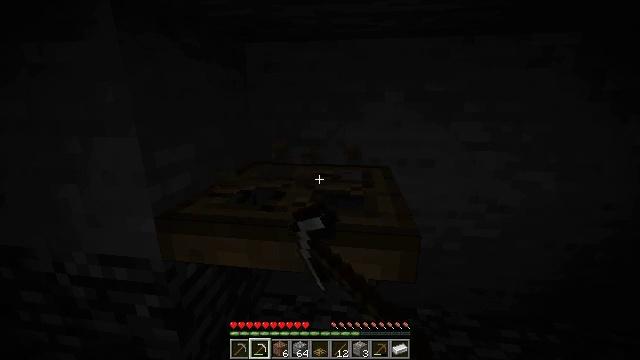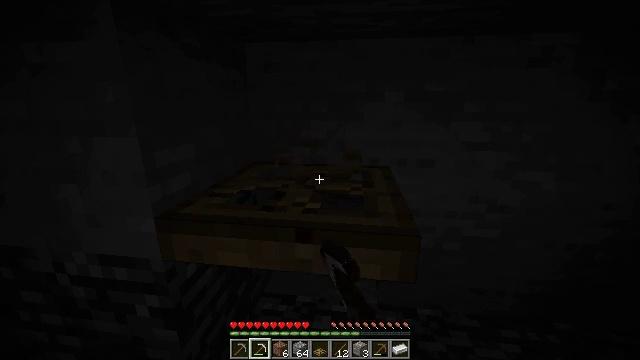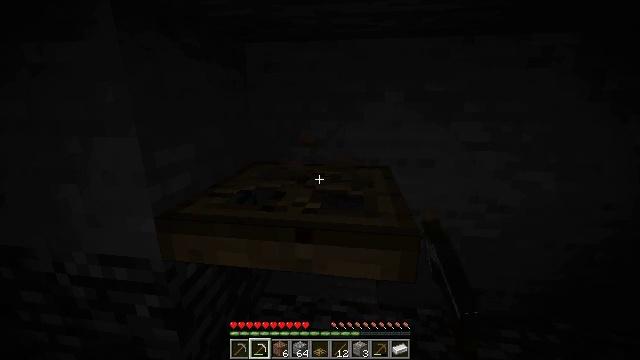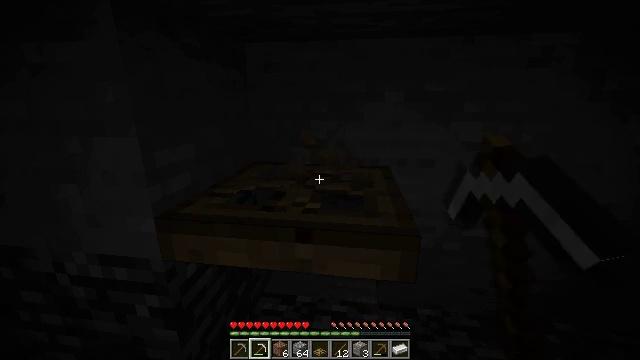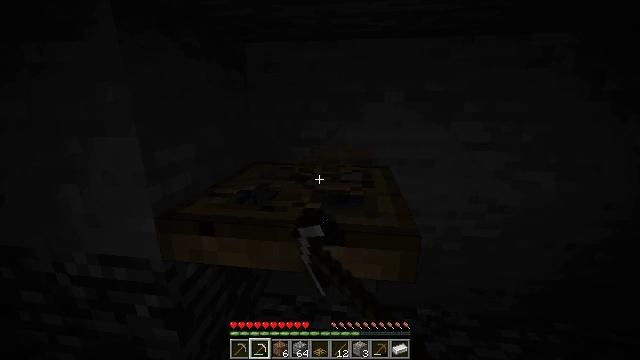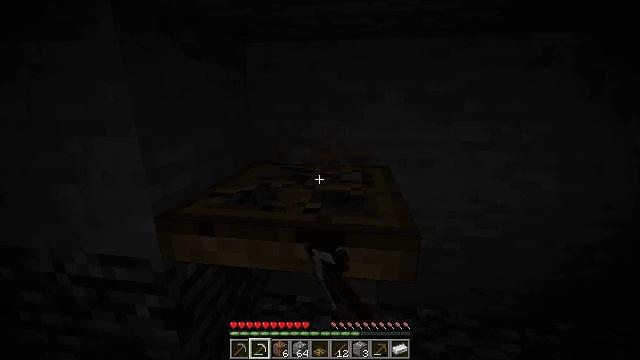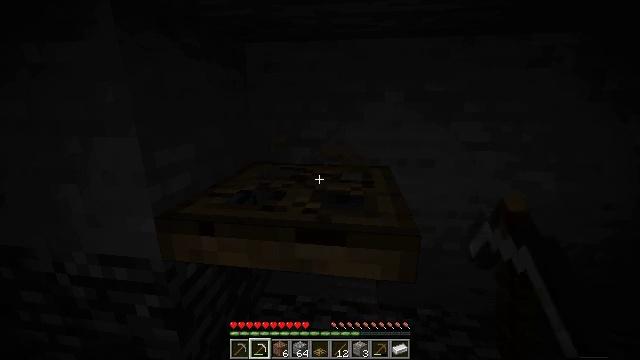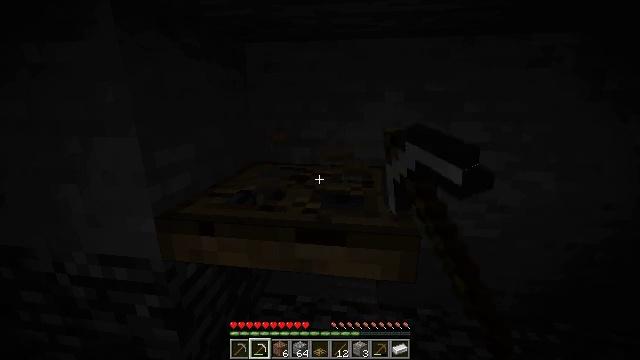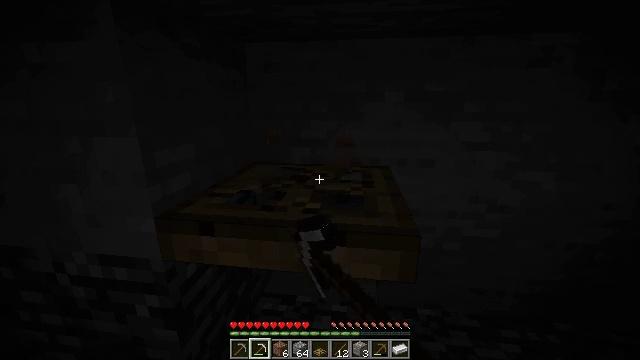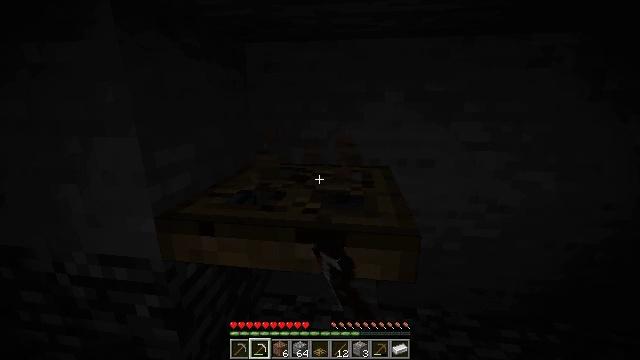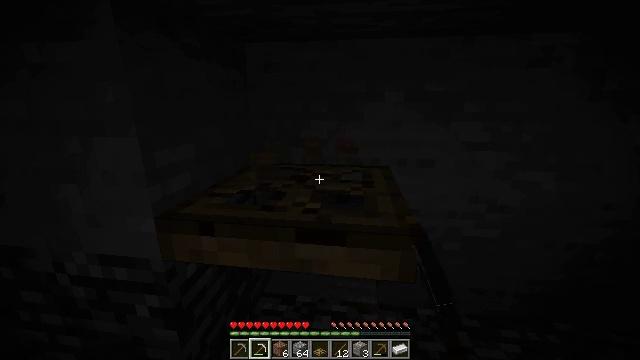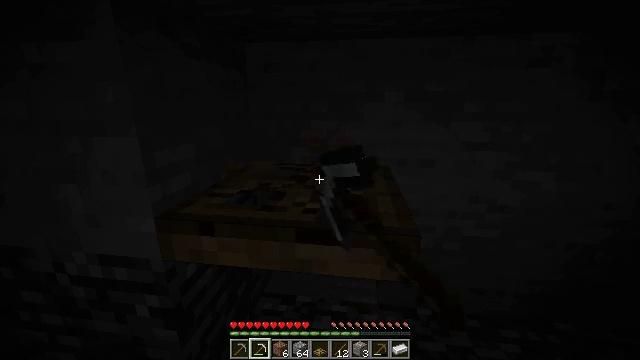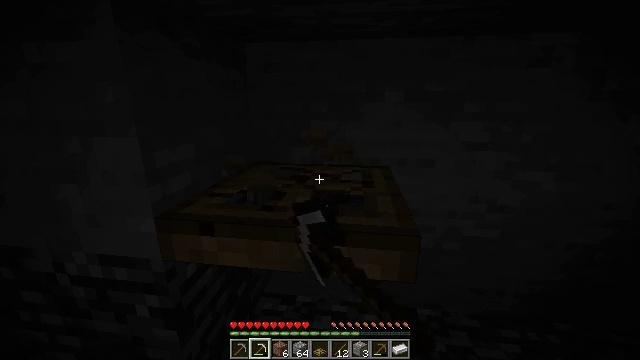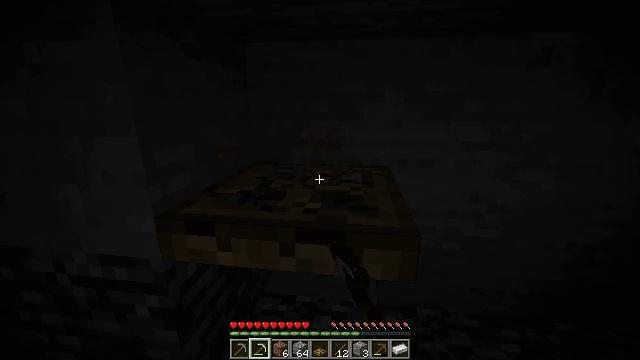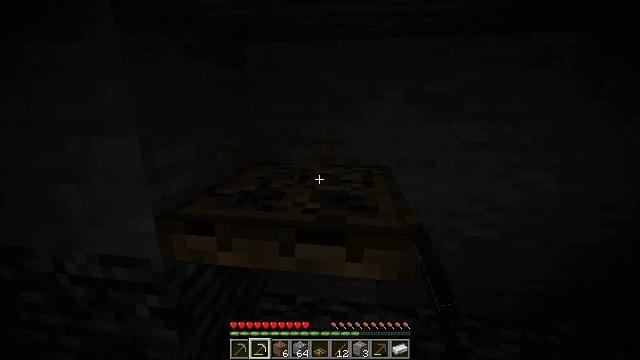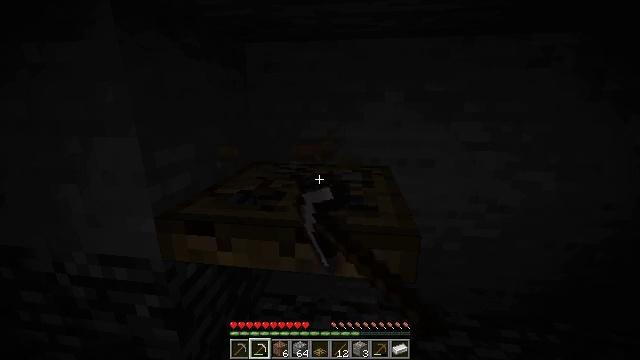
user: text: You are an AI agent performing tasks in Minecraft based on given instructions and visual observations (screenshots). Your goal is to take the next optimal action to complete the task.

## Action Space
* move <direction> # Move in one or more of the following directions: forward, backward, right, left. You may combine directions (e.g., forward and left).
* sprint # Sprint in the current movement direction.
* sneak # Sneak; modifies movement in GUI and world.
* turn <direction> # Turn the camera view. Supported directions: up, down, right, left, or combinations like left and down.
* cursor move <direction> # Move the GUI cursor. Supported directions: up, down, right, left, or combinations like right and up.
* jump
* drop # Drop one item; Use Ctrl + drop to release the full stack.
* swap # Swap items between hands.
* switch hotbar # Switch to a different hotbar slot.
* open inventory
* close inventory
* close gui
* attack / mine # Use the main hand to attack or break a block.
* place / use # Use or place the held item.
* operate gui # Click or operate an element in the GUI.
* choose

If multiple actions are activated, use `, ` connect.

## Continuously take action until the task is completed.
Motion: motion action
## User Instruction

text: Mine the oak trapdoor.
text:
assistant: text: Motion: attack / mine
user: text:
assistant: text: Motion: attack / mine
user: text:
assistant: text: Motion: attack / mine
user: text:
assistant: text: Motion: attack / mine
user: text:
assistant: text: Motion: attack / mine
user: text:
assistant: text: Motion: attack / mine
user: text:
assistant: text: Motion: attack / mine
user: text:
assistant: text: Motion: attack / mine
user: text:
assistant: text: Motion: attack / mine
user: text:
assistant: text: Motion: attack / mine
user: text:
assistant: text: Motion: attack / mine
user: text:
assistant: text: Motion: attack / mine
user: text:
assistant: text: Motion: attack / mine
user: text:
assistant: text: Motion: attack / mine
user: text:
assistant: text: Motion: attack / mine
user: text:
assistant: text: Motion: attack / mine
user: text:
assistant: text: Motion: attack / mine
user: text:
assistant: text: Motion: attack / mine
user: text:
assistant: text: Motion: attack / mine
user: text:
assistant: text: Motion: attack / mine
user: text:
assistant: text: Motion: attack / mine
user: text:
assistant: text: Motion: attack / mine
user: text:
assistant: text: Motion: attack / mine
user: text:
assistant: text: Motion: attack / mine
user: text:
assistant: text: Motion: attack / mine
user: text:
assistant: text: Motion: attack / mine
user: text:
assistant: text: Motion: attack / mine
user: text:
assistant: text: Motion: attack / mine
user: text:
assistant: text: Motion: attack / mine
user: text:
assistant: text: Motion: attack / mine